Interaction volume radius: 5 \u00c5
Interaction volume height: 30 \u00c5
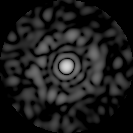
Disorder parameter: 0.8064